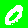
Digit: 0